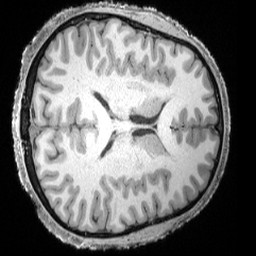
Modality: T1w
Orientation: axial
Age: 31
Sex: male
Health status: healthy
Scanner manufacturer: siemens
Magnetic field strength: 3 T
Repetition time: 2.4 s
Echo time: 0.00222 s